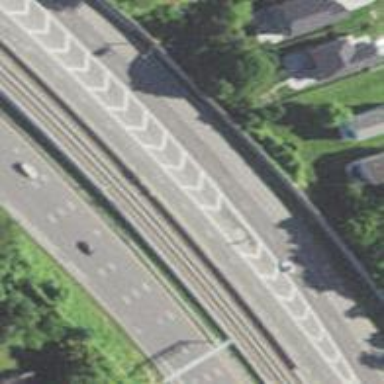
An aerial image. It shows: Asphalt motorway.